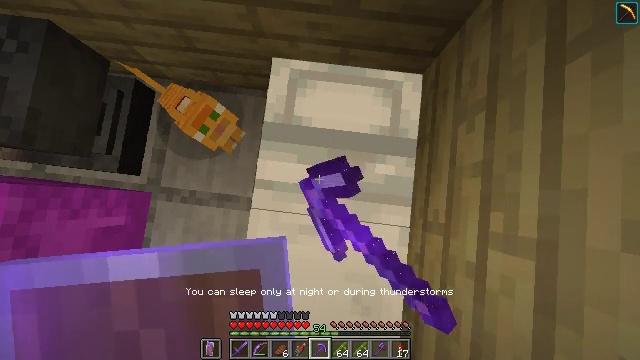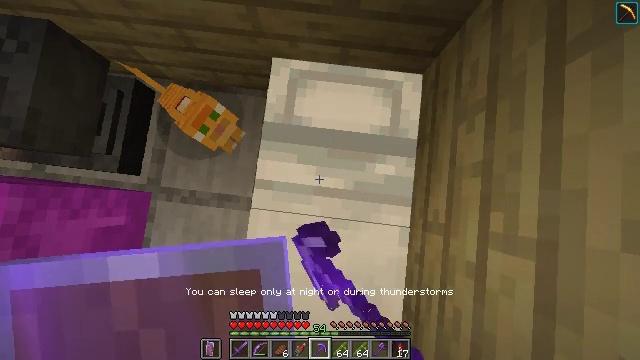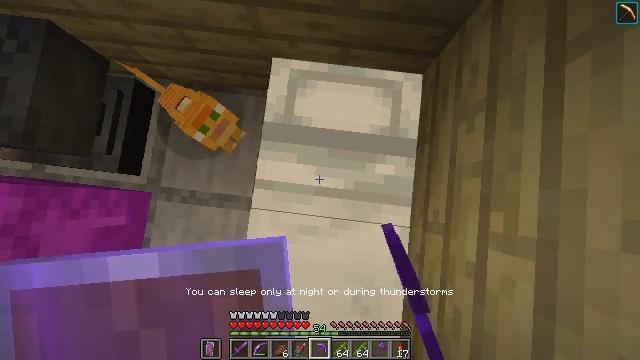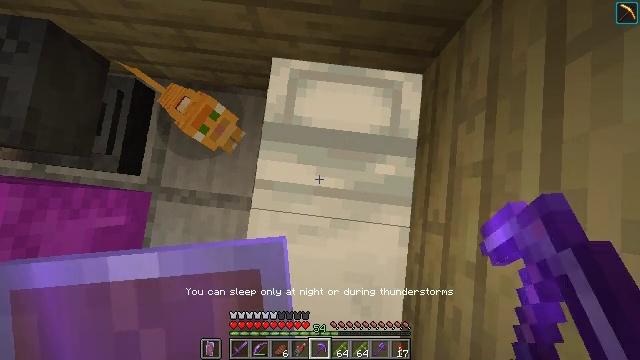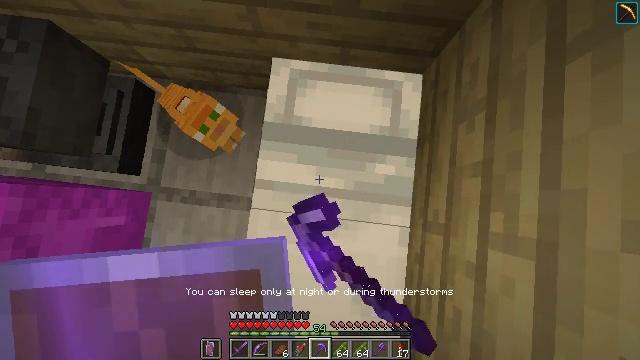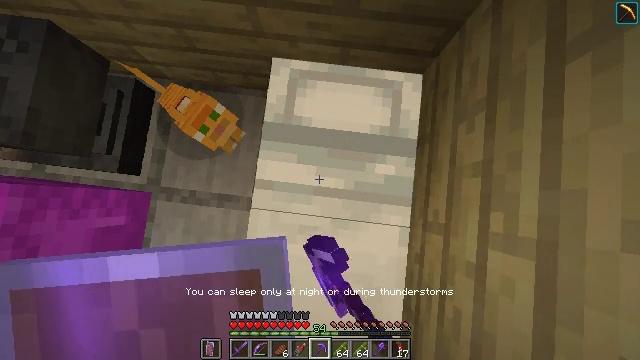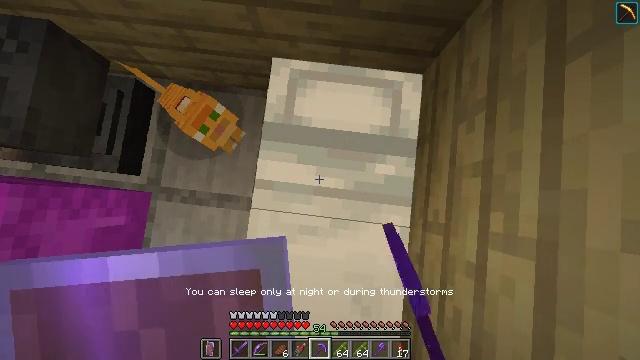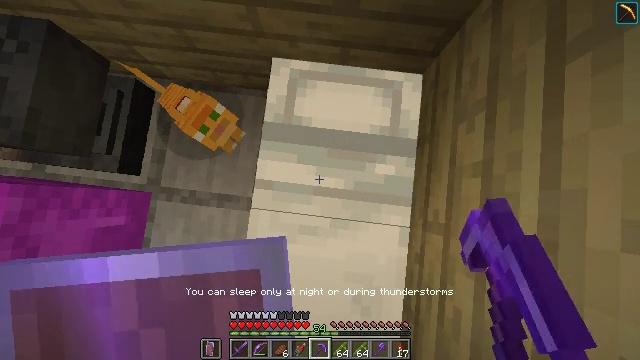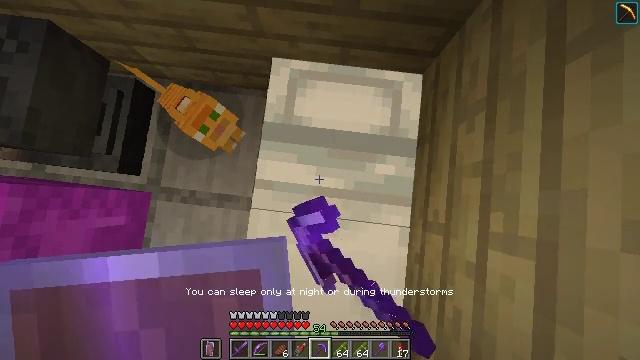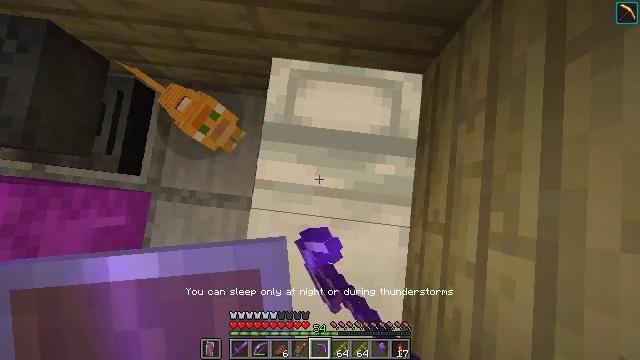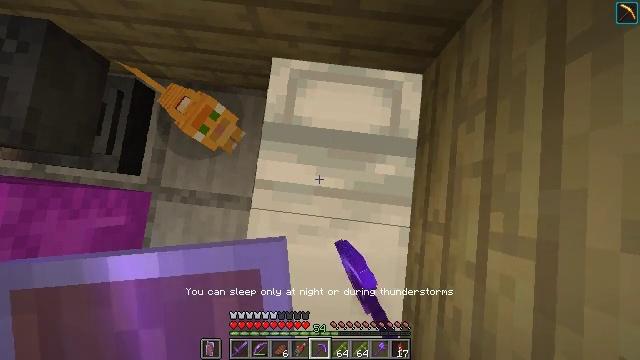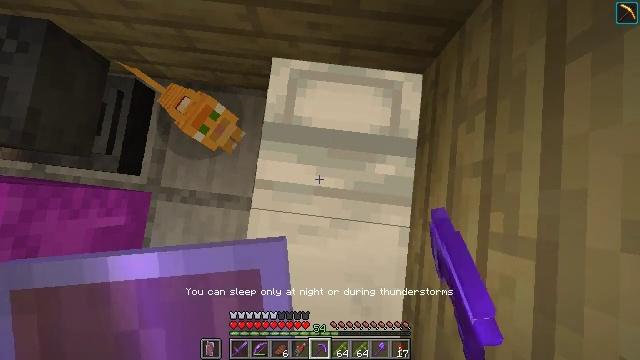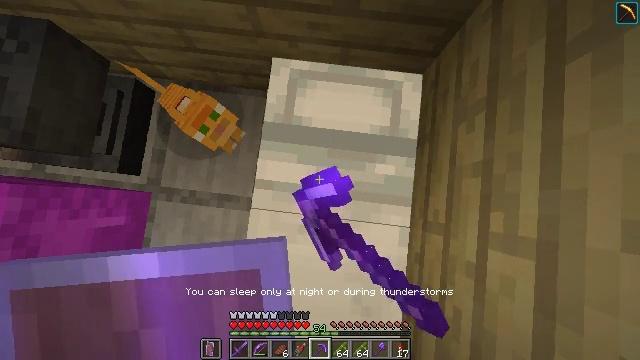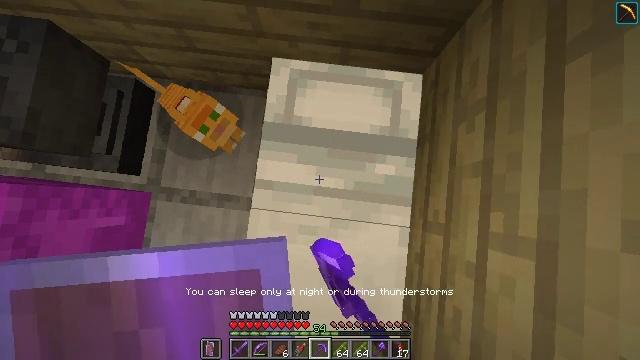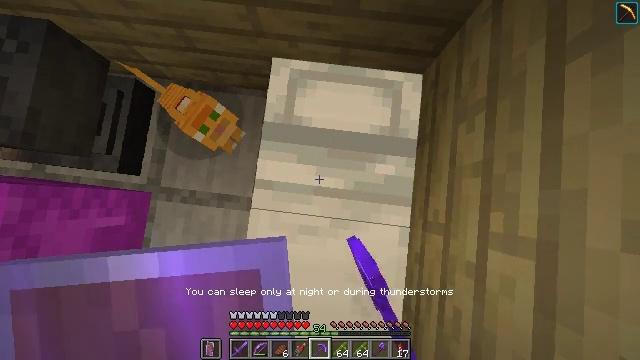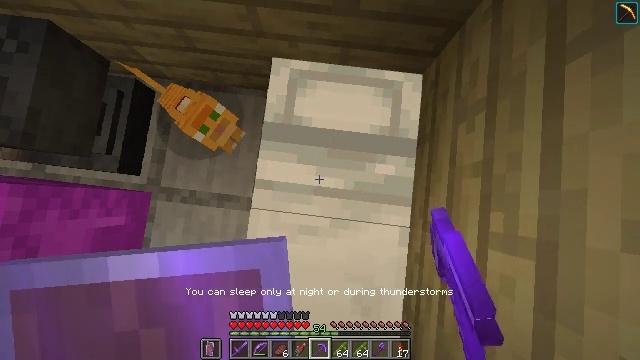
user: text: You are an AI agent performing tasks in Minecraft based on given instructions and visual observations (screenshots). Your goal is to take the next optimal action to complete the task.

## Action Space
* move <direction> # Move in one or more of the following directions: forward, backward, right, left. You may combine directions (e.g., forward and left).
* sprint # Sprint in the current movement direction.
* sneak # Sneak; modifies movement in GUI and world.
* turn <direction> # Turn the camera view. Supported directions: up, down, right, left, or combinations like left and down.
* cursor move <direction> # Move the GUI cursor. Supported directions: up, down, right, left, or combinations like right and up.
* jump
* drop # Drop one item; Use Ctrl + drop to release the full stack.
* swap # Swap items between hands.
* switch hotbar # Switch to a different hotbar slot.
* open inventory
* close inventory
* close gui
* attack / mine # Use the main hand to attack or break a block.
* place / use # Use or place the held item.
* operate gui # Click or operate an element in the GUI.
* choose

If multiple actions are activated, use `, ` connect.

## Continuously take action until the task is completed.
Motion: motion action
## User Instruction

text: Chop down the spruce log.
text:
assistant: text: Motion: use / place
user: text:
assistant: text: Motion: use / place
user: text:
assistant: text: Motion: use / place
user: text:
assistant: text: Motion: use / place
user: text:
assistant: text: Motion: use / place
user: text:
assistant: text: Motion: use / place
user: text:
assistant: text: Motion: use / place
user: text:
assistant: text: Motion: use / place
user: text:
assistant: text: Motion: use / place
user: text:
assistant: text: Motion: use / place
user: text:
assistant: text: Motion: use / place
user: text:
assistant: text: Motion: use / place
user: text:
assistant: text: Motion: use / place
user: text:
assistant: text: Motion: use / place
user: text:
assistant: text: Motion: use / place
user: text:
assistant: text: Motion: use / place
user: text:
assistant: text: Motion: use / place
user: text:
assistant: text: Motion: use / place
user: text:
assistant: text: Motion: use / place
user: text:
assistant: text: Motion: use / place
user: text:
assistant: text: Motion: use / place
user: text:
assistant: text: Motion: use / place
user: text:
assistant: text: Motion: use / place
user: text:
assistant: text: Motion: use / place
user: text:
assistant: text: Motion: use / place
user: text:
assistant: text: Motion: use / place
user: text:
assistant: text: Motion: use / place
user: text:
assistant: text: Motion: use / place
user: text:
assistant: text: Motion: use / place
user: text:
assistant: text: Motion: use / place